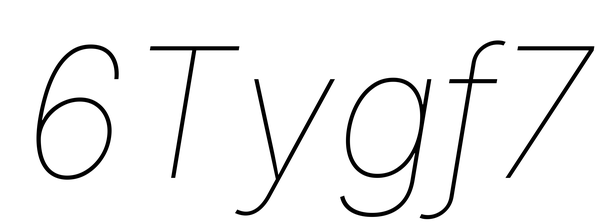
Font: Inter-Italic_Thin_Italic